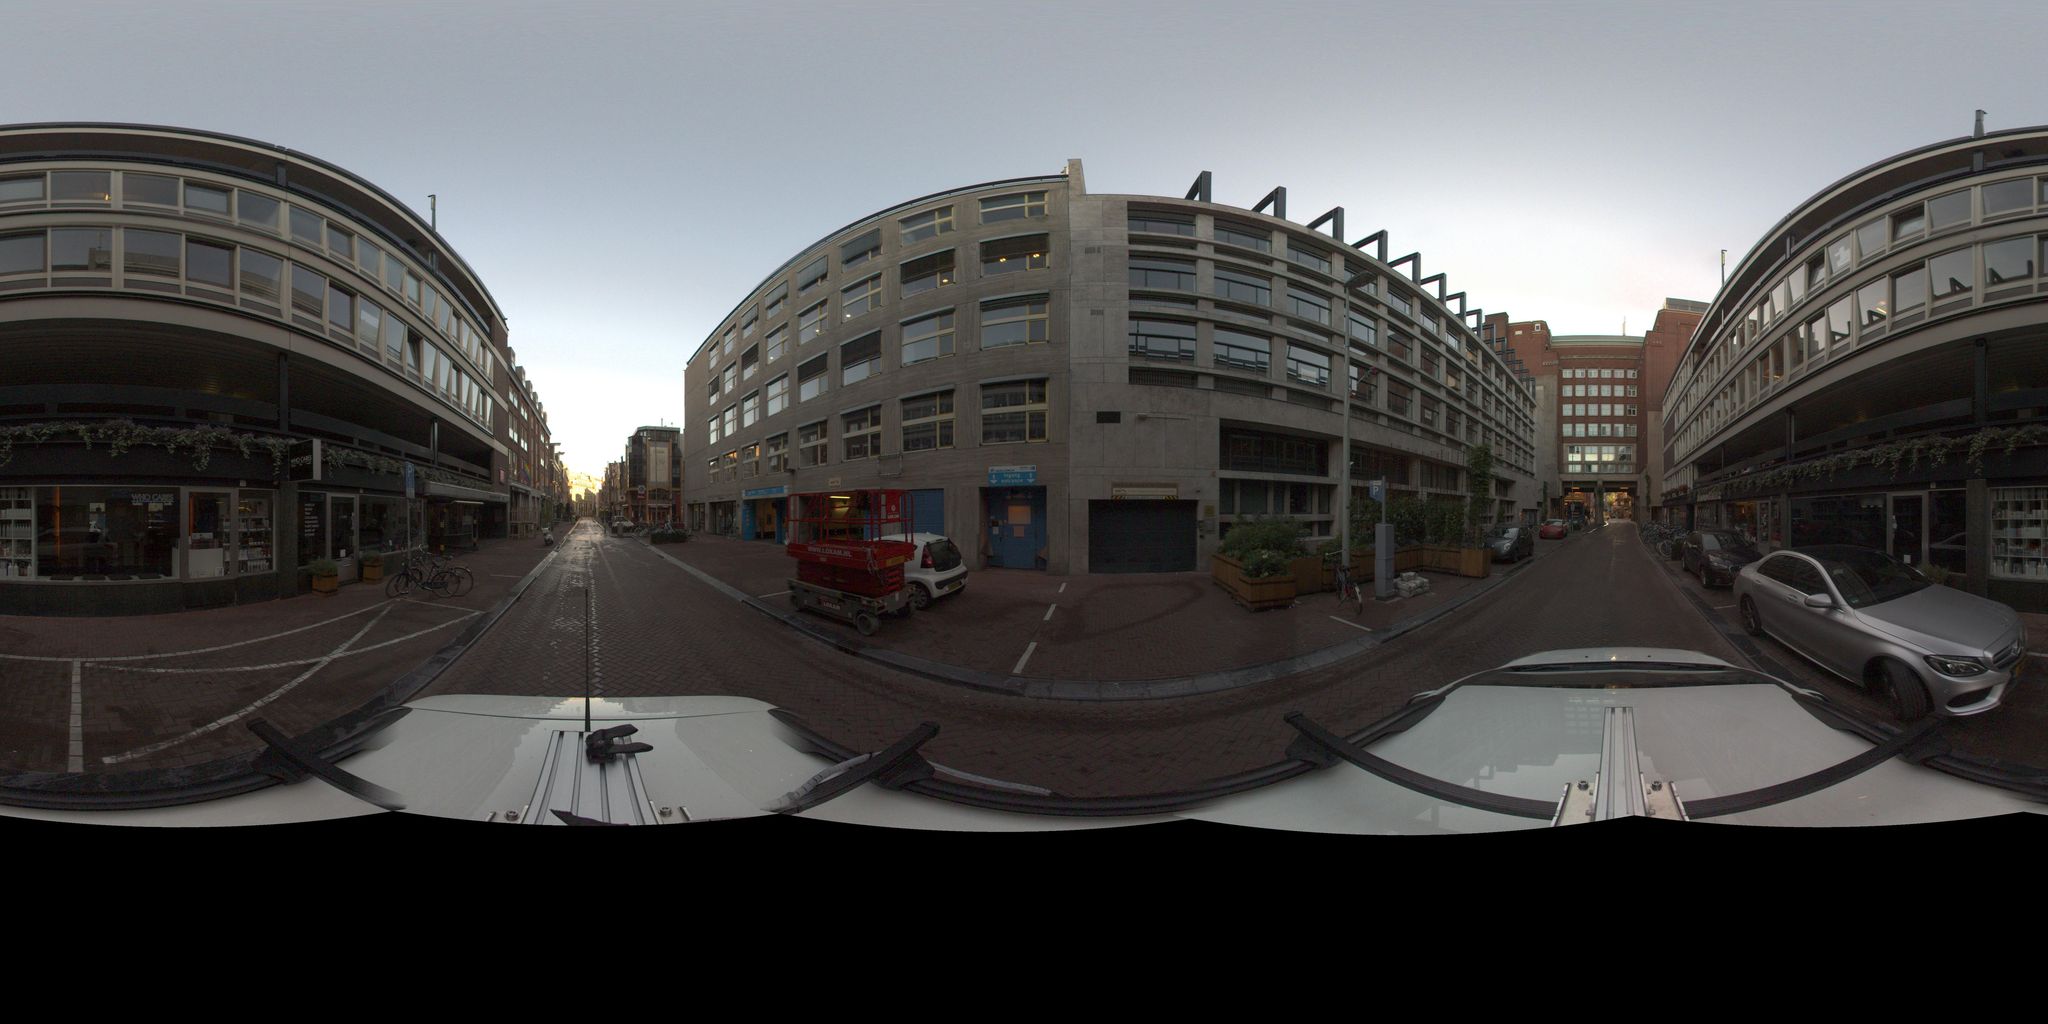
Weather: clear
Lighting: day
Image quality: good
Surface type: railway
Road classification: unclassified, residential, pedestrian
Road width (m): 3.5, 4.5
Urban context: urban centre
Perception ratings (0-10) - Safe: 1.82, Lively: 5.76, Beautiful: 4.03, Boring: 1.94, Depressing: 2.24, Wealthy: 2.89